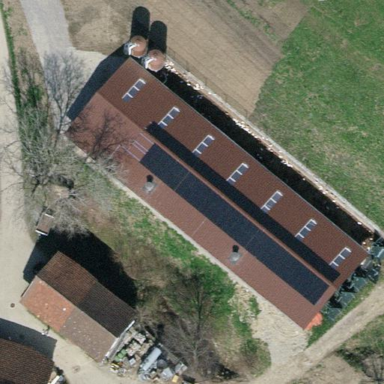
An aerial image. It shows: Farm auxiliary building.